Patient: sex F, age 44
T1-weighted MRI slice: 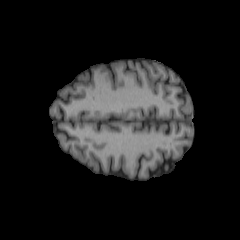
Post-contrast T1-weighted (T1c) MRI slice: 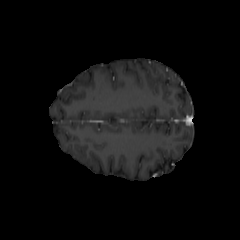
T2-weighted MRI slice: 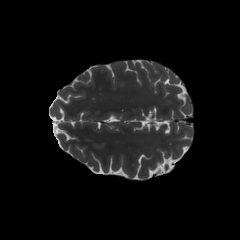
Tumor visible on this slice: no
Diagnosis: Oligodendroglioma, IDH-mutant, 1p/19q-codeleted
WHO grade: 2